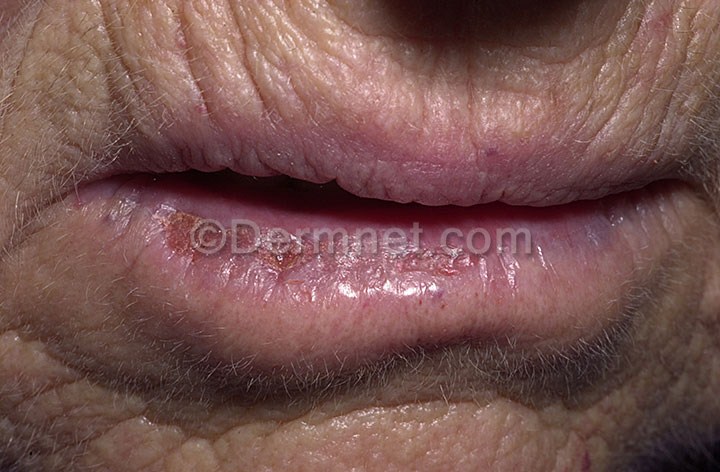
Disease: Actinic Keratosis Basal Cell Carcinoma and other Malignant Lesions